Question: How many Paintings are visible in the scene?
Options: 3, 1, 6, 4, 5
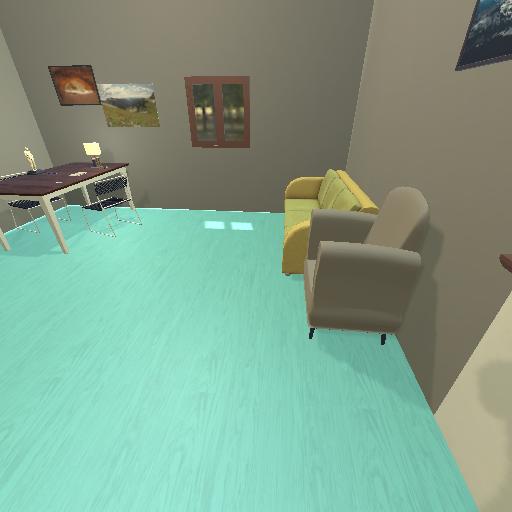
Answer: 3